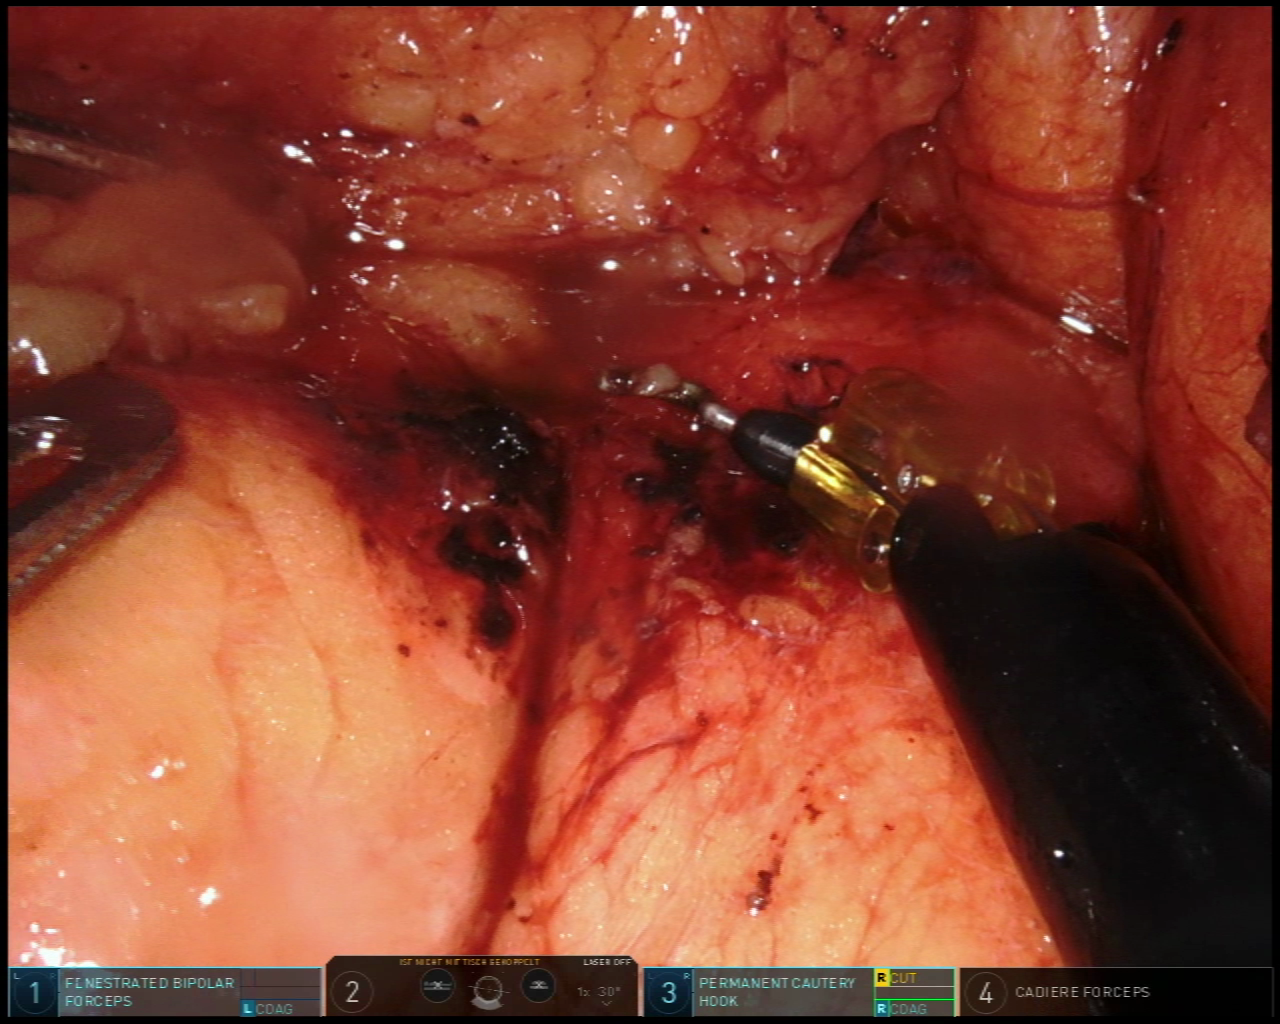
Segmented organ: pancreas
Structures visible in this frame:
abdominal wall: no
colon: no
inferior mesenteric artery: no
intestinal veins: no
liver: no
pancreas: yes
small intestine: no
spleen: no
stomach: no
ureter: no
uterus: no
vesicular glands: no